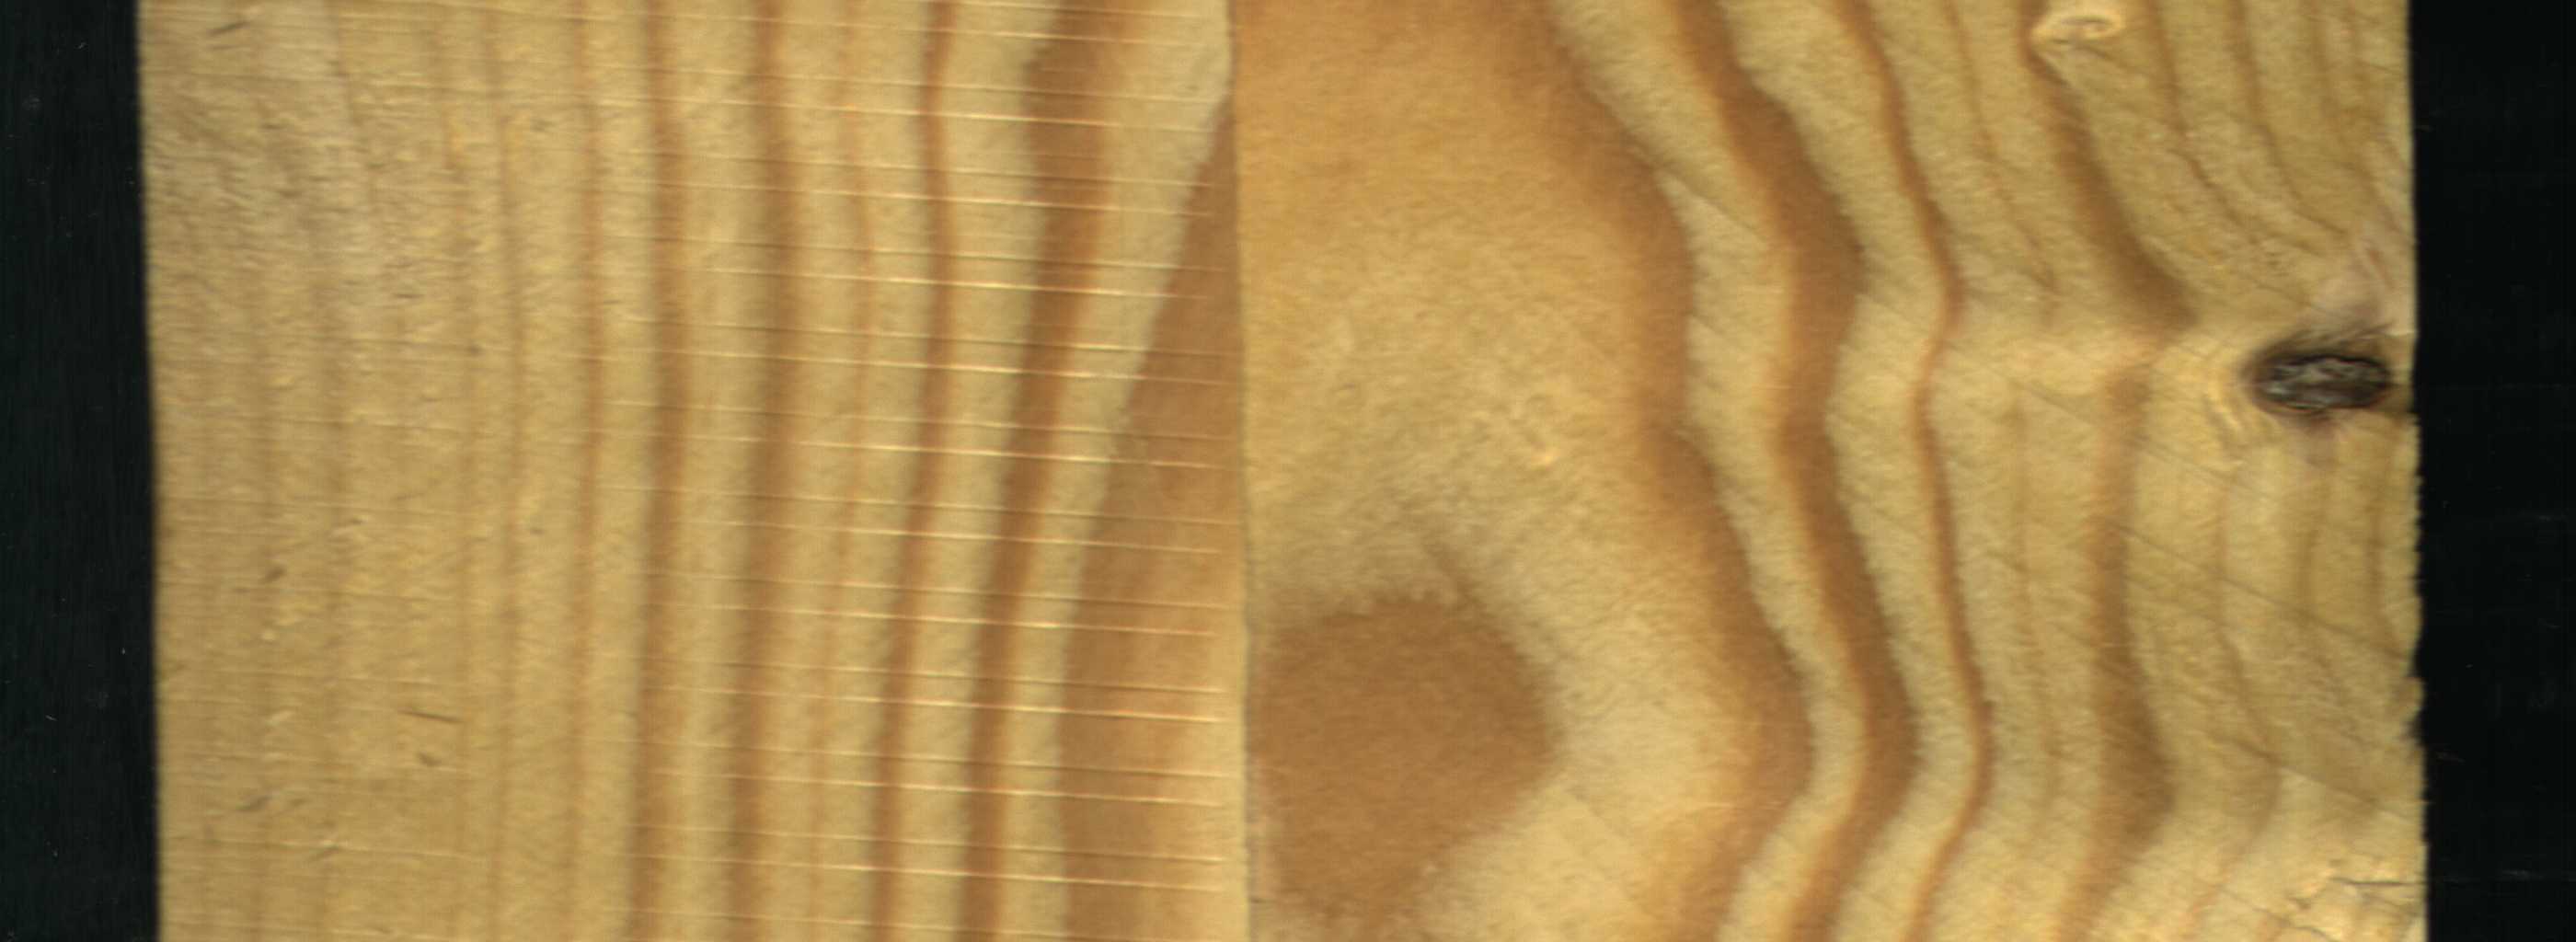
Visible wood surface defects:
Dead_Knot